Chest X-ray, AP view. Patient: 22 years old, sex F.
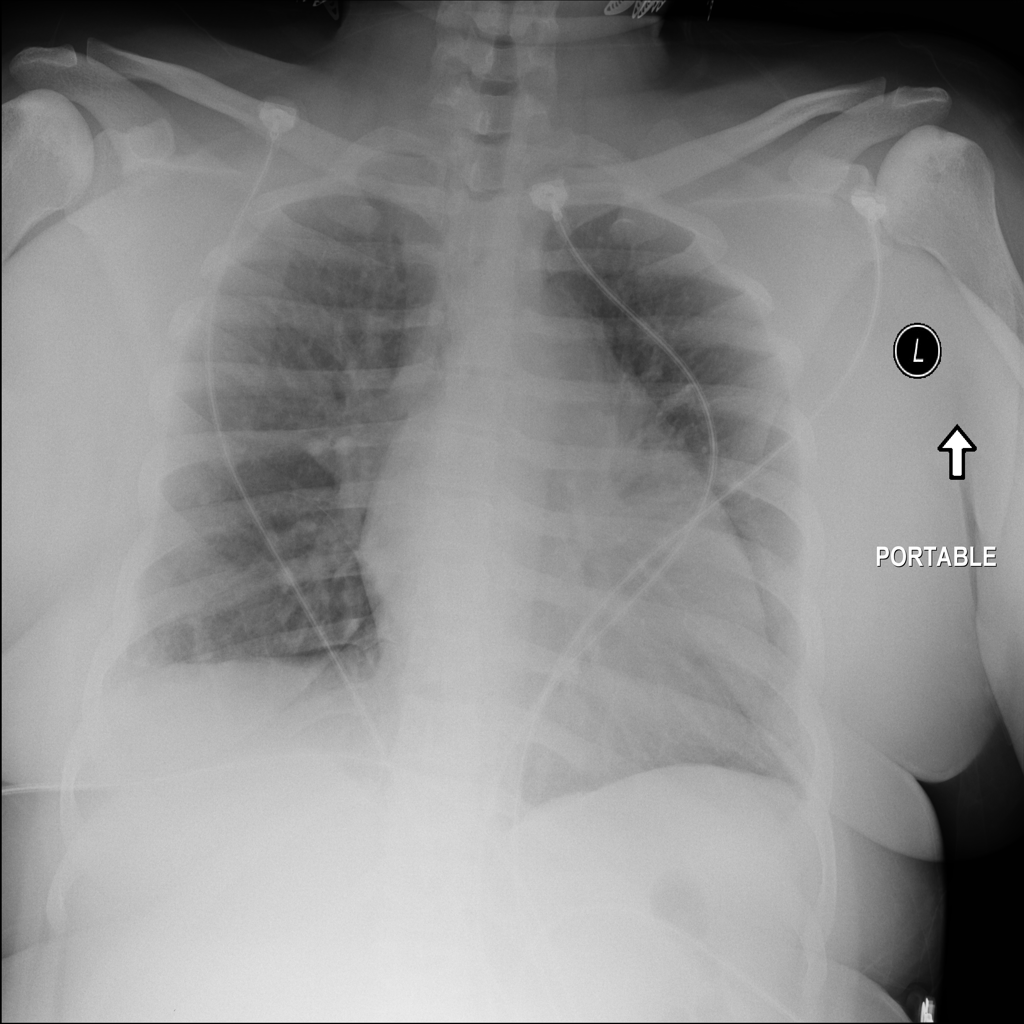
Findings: Cardiomegaly